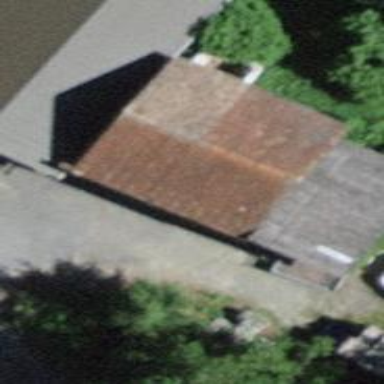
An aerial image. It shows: Warehouse building.